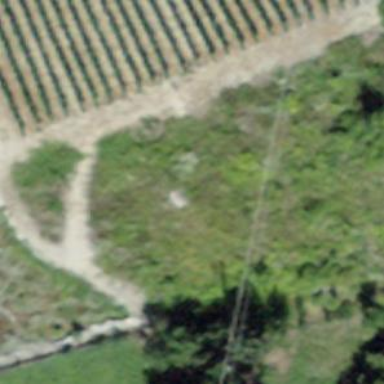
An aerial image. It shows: Vineyard where grapes are grown.